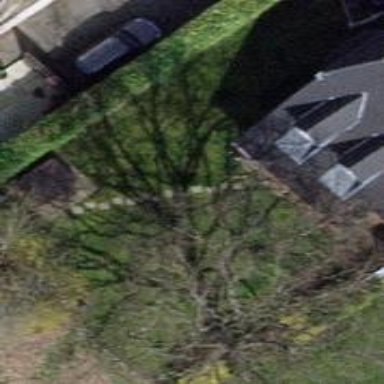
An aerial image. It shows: Garden surrounded by fence.